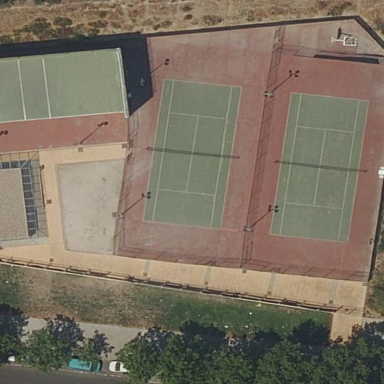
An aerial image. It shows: Tennis court on the leisure land pitch.